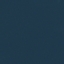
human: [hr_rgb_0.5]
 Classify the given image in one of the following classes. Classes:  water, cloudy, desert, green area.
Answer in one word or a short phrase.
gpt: water